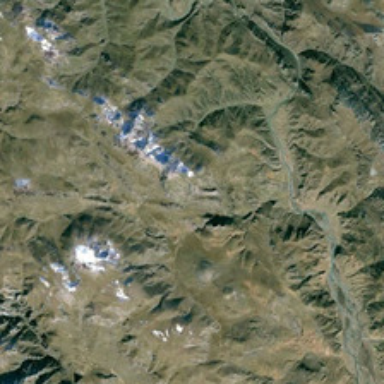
It is a large piece of green mountain .